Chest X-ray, AP view. Patient: 57 years old, sex M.
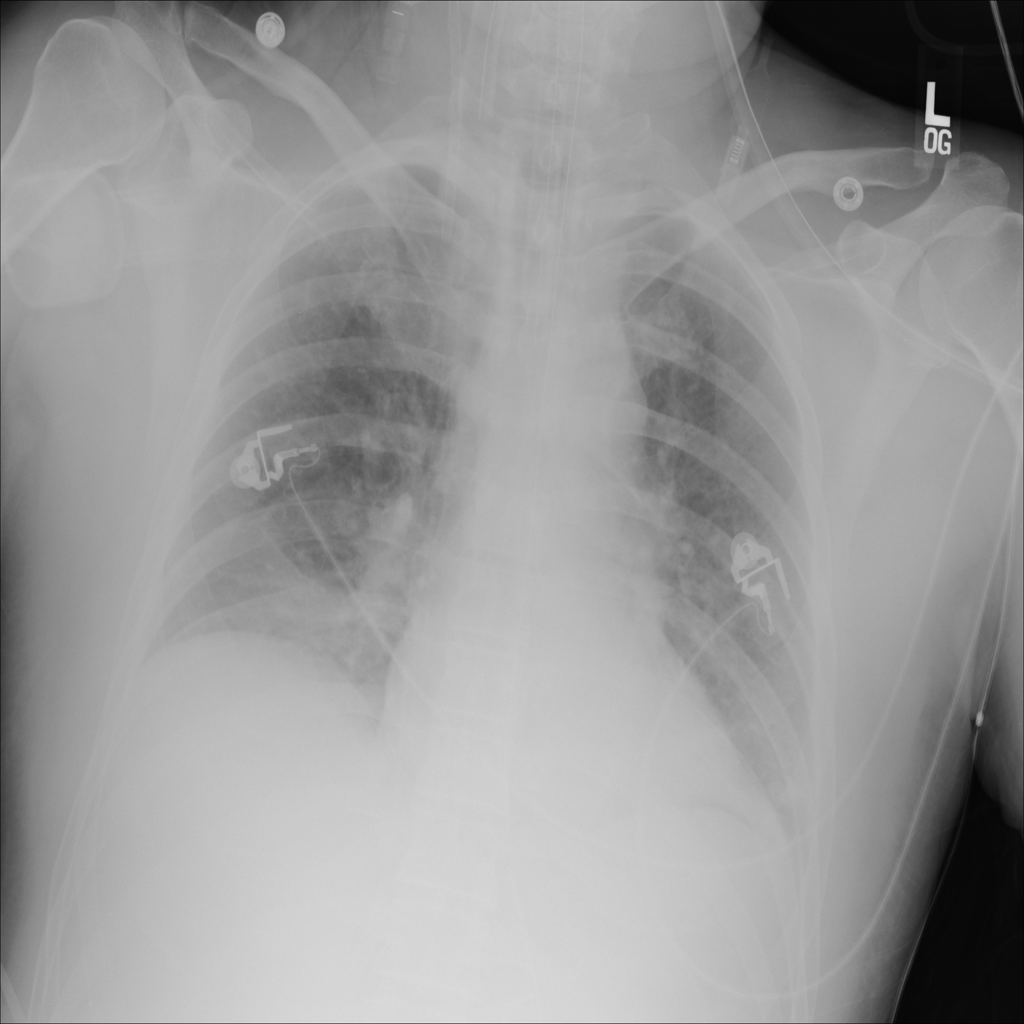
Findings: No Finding